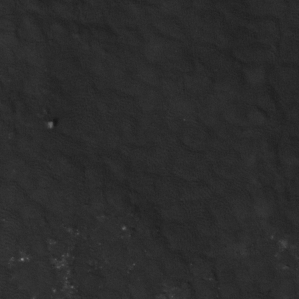
Label: non_frost